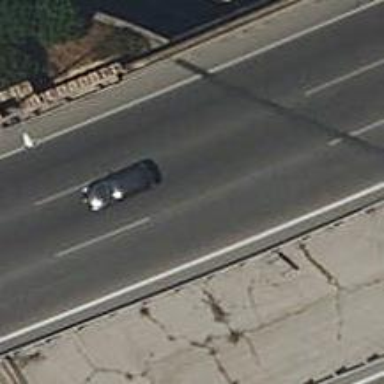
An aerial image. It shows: Asphalt bridge on motorway.